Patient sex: M
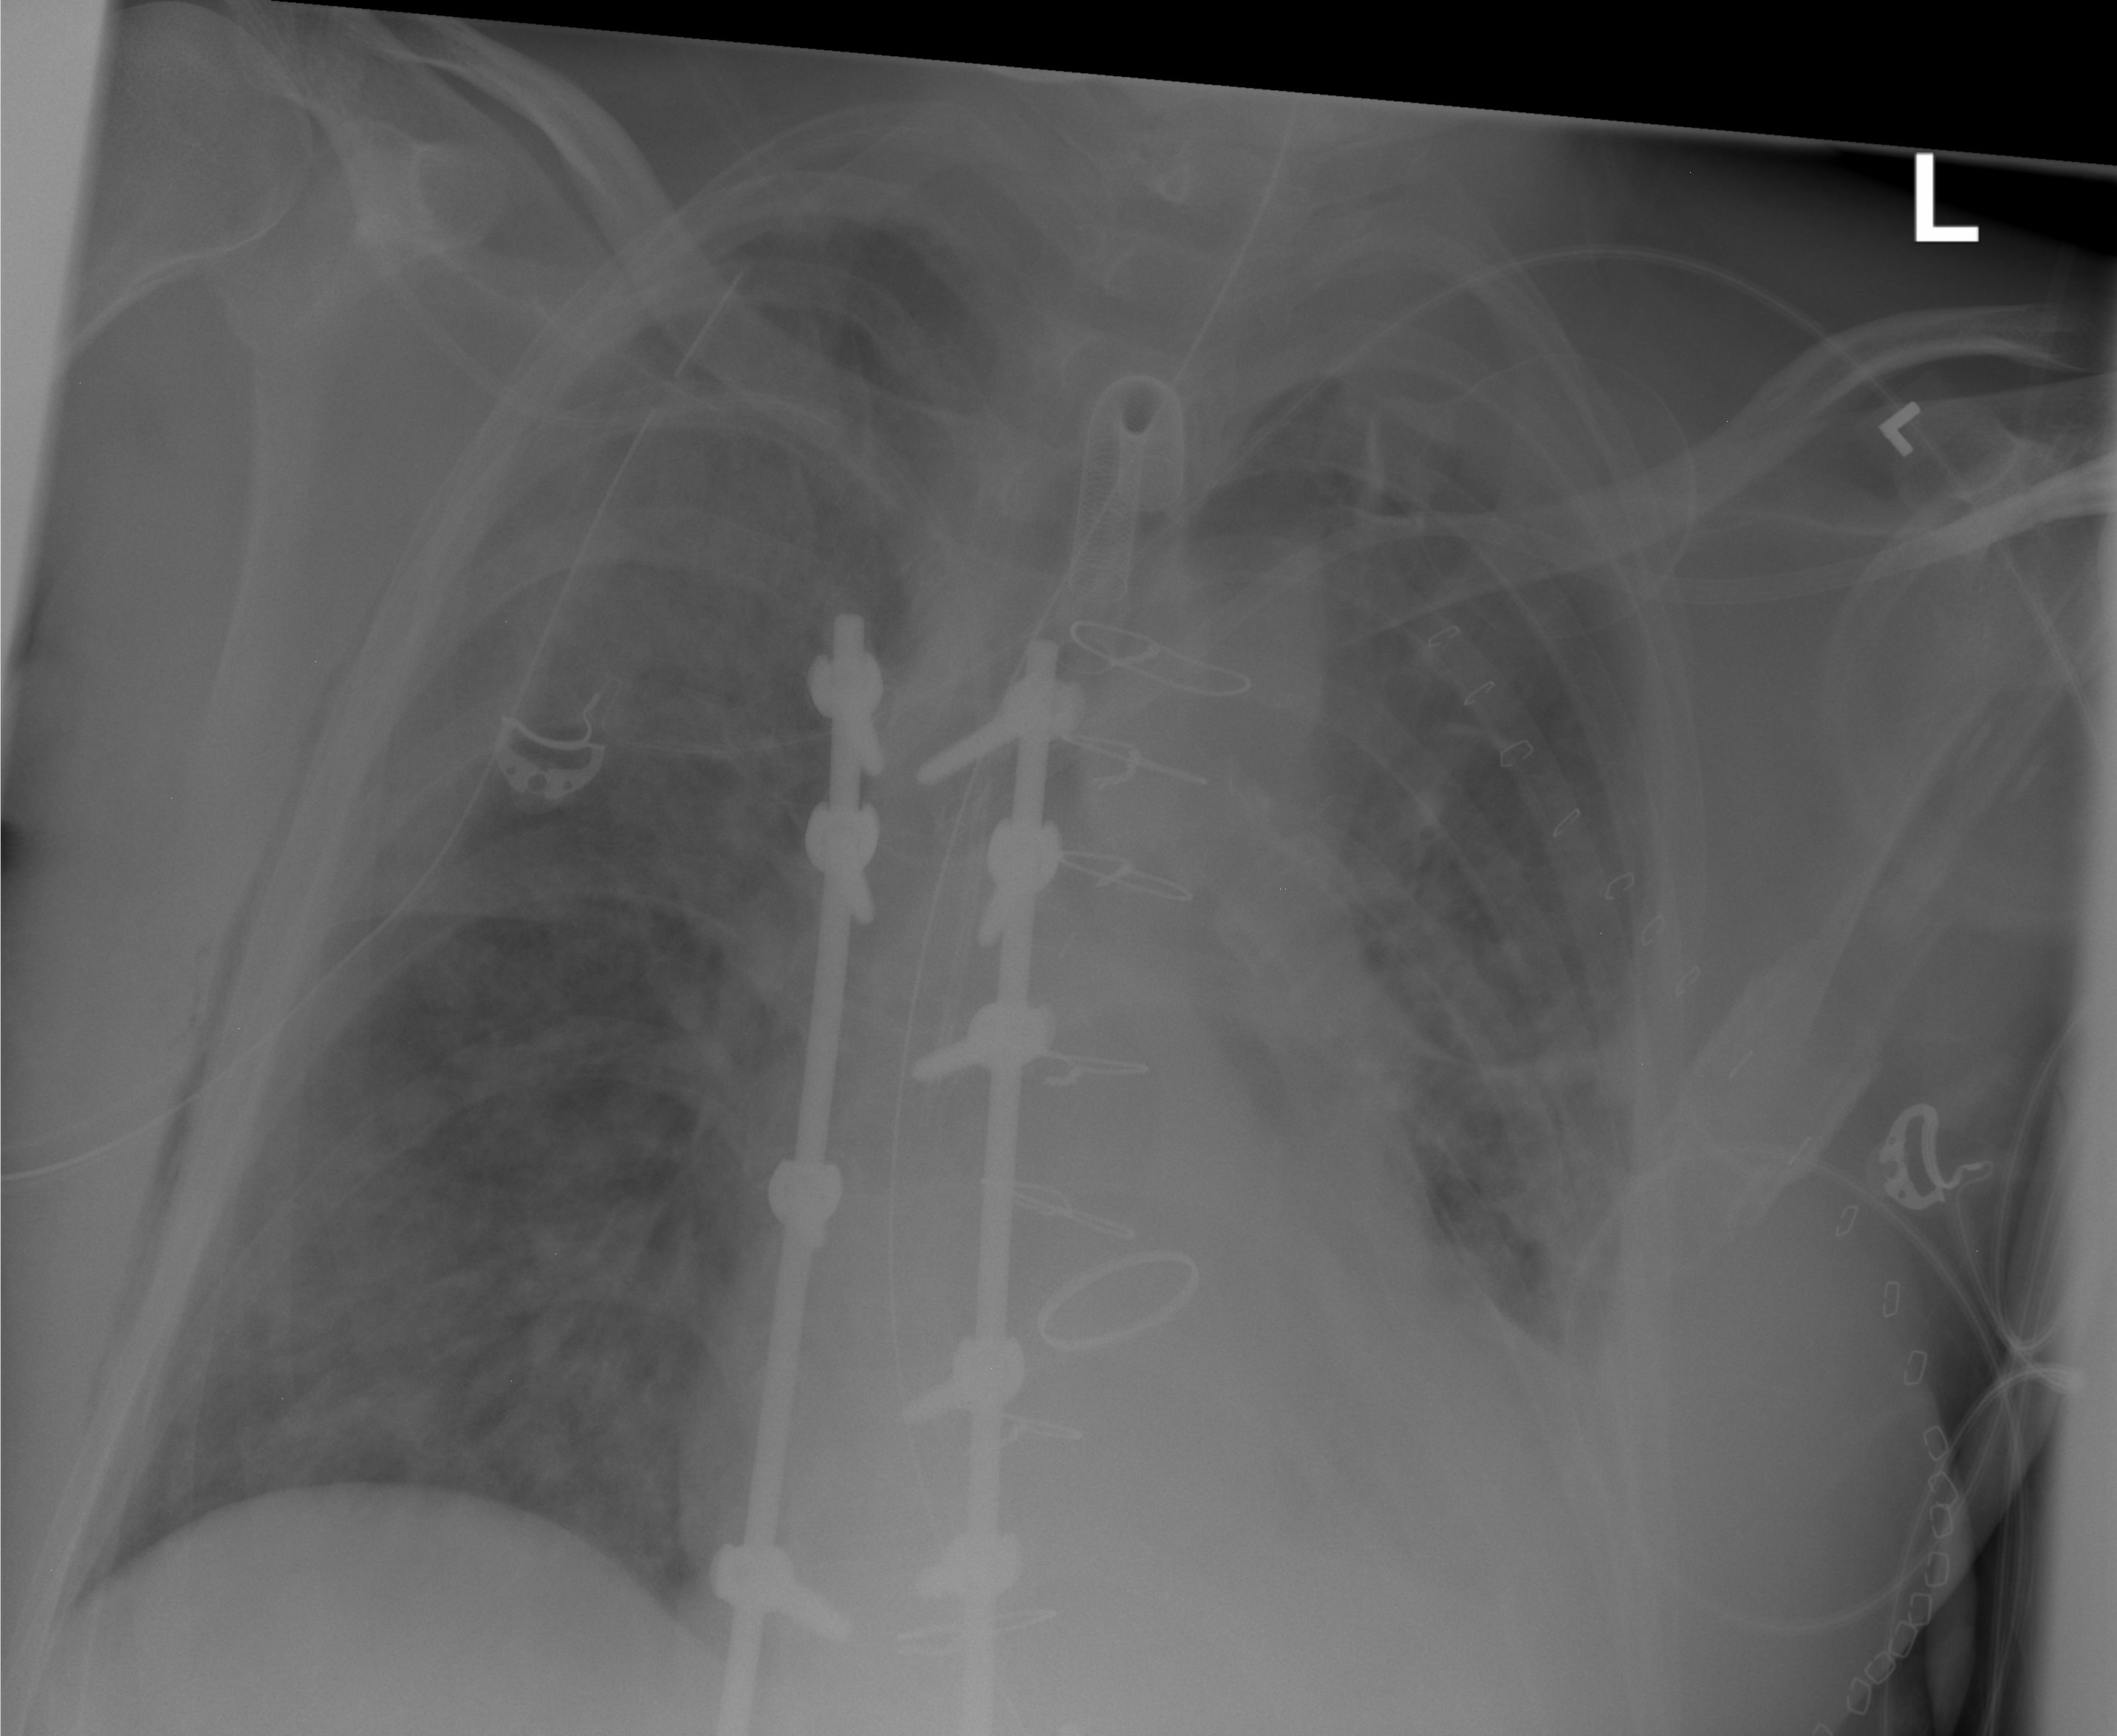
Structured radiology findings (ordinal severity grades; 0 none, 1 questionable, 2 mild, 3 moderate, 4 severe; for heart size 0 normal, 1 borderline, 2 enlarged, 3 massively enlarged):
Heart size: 1
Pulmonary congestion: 0
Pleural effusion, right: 3
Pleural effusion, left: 2
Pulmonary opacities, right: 0
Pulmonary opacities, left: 0
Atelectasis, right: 2
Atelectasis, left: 2